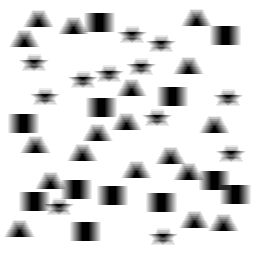
Squares: 12
Triangles: 18
Stars: 12
Total shapes: 42